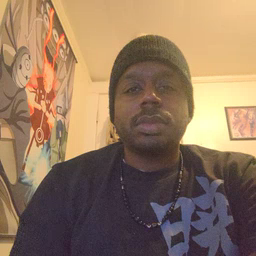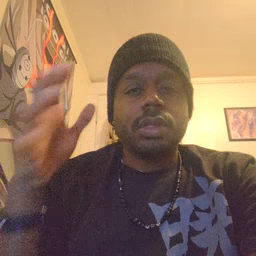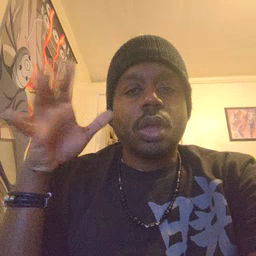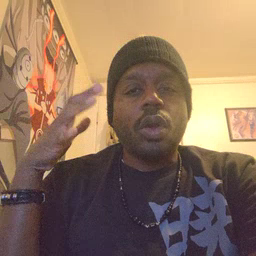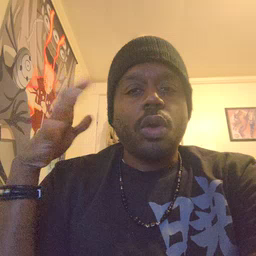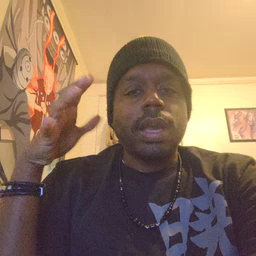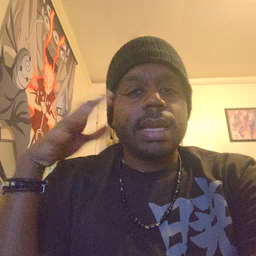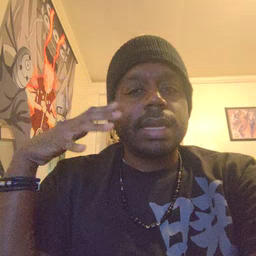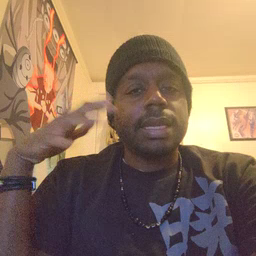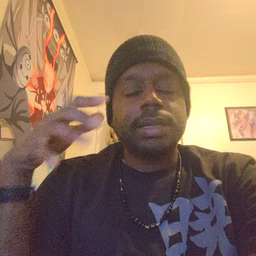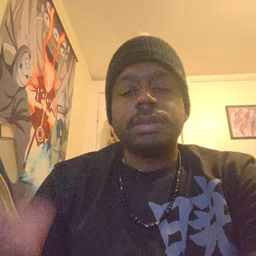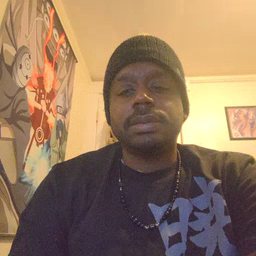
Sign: noisy